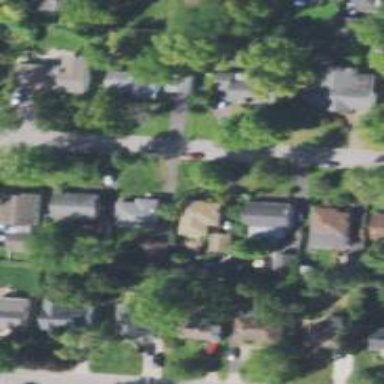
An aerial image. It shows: Residential driveway designated as service road.